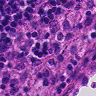
Metastatic tissue present: no